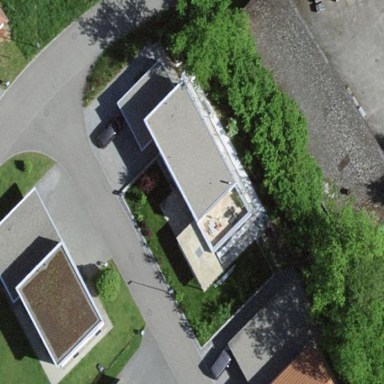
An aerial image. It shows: Building with flat roof.